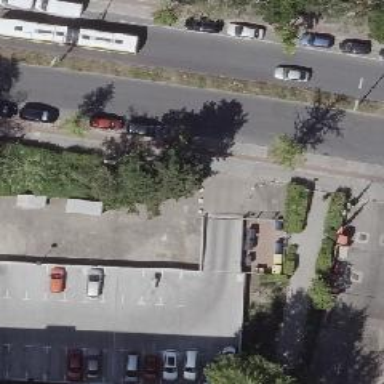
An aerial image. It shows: Multi-storey parking entrance.